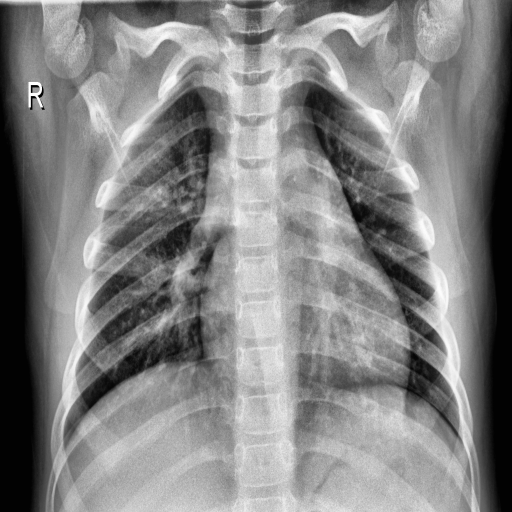
Finding: NORMAL